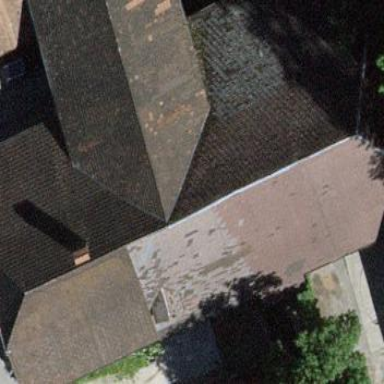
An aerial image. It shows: Farm building.